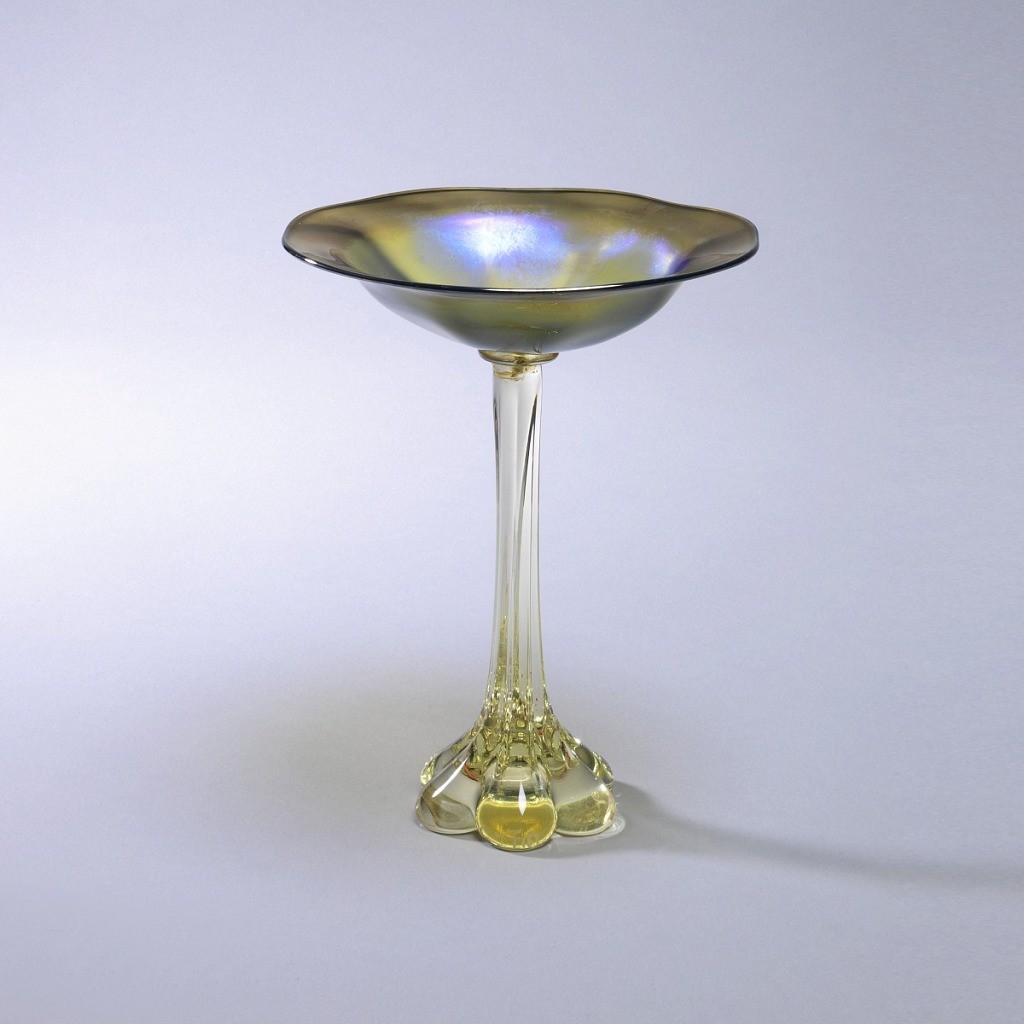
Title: Candy dish
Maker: Louis Comfort Tiffany, American, 1848–1933
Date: ca. 1900
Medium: Favrile glass
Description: Tall footed candy dish.  Slight yellow glass foot, blue-green dish.